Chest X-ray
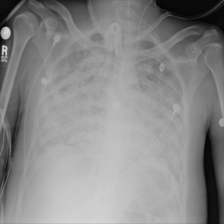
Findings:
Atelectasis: negative
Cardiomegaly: negative
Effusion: negative
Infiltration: positive
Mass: negative
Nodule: negative
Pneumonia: negative
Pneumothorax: negative
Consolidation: negative
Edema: negative
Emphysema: negative
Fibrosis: negative
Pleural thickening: negative
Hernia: negative